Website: walmart
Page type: billing-address
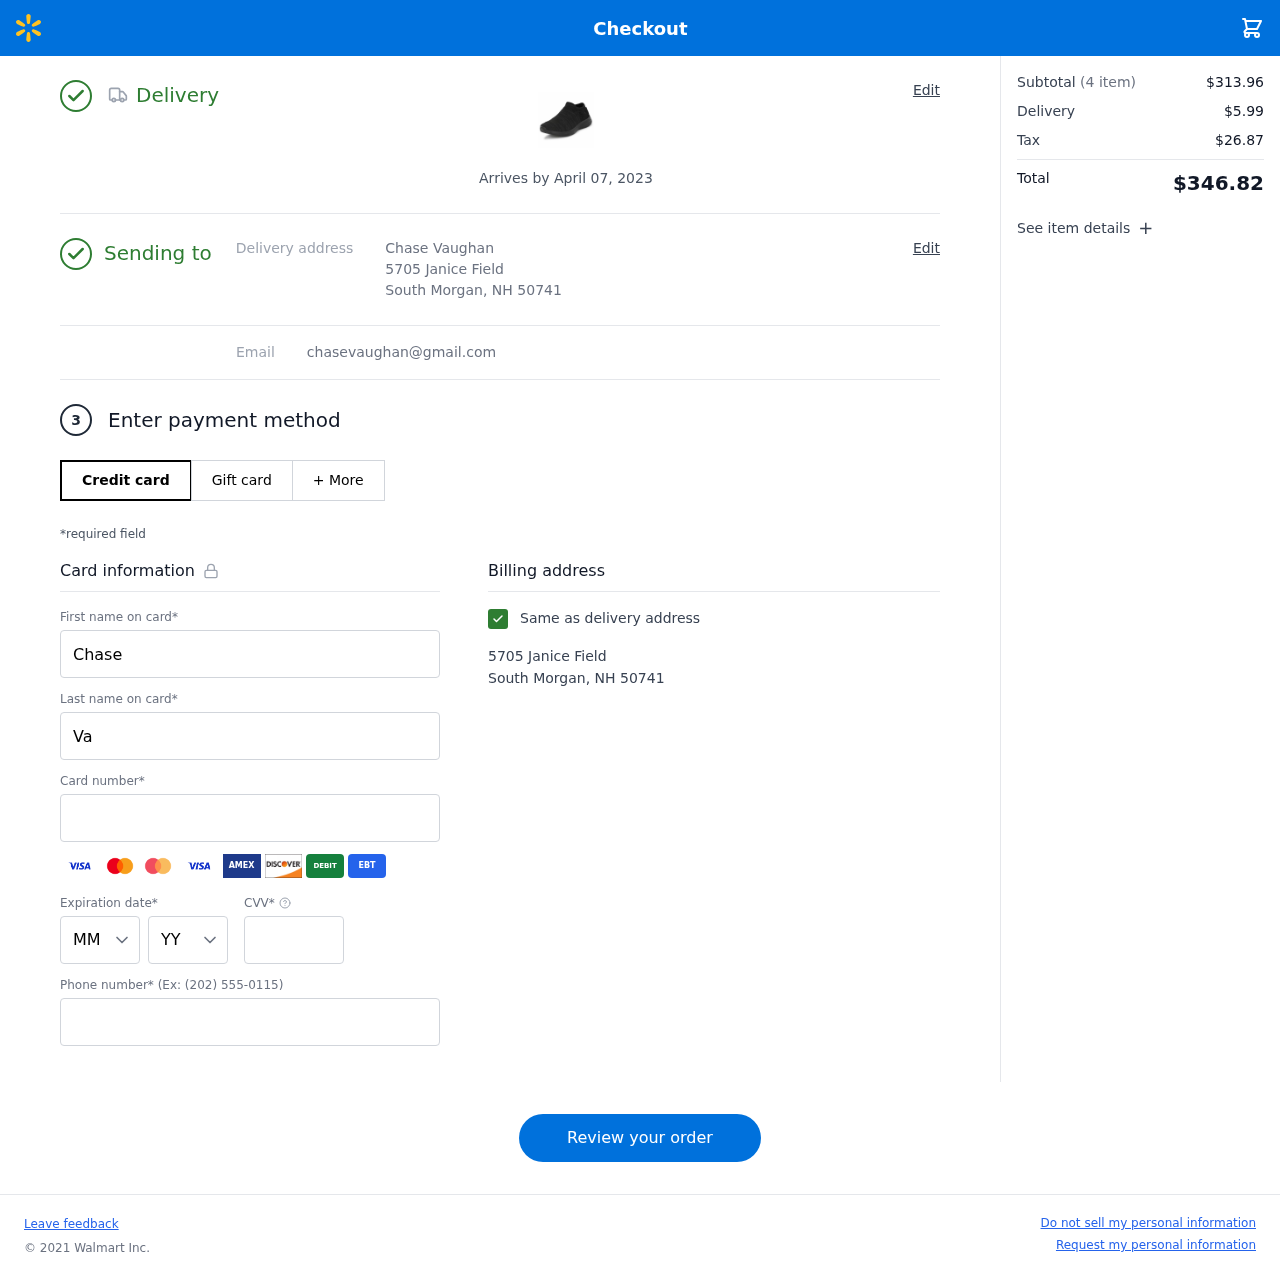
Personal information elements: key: PII_CARD_CVV
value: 827
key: PII_CARD_EXPIRY_MONTH
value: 03
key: PII_CARD_EXPIRY_YEAR
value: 30
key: PII_CARD_NUMBER
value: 6011 4675 1822 3974
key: PII_EMAIL
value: chasevaughan@gmail.com
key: PII_FIRSTNAME
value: Chase
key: PII_FULLNAME
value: Chase Vaughan
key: PII_LASTNAME
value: Vaughan
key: PII_PHONE
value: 2633605432
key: PII_STREET
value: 5705 Janice Field
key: PII_CITY_STATE_ZIP
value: South Morgan, NH 50741
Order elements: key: ORDER_DELIVERY_DATE
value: Arrives by April 07, 2023
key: ORDER_NUM_ITEMS
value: (4 item)
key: ORDER_SUBTOTAL
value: $313.96
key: ORDER_SHIPPING_COST
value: $5.99
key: ORDER_TAX
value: $26.87
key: ORDER_TOTAL
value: $346.82